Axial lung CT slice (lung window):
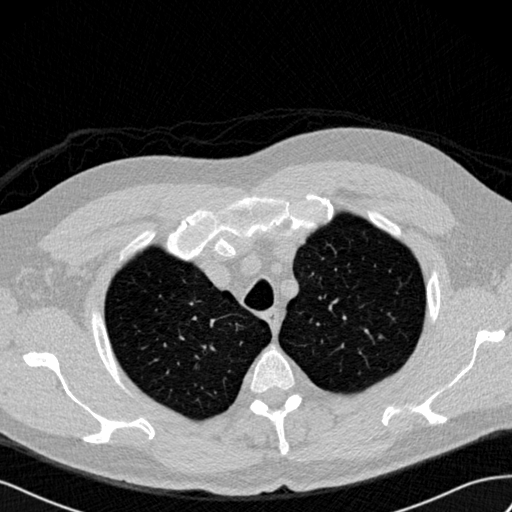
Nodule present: no